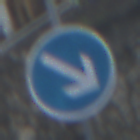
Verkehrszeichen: VorgeschriebeneVorbeifahrtRechts
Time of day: MorningAfternoon
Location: Outdoor (Suburban)
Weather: PartlyCloudy
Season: NotSpecified
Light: Natural